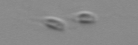
Label: Dinobryon